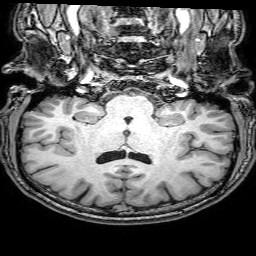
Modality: T1w
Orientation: sagittal
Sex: male
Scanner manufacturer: philips
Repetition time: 0.008126 s
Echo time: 0.00372 s